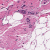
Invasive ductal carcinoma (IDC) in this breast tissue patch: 0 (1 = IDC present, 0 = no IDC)